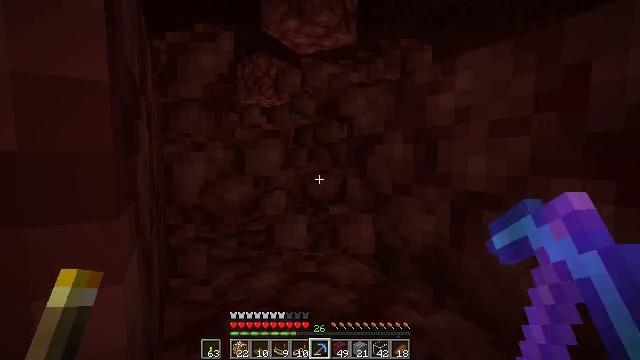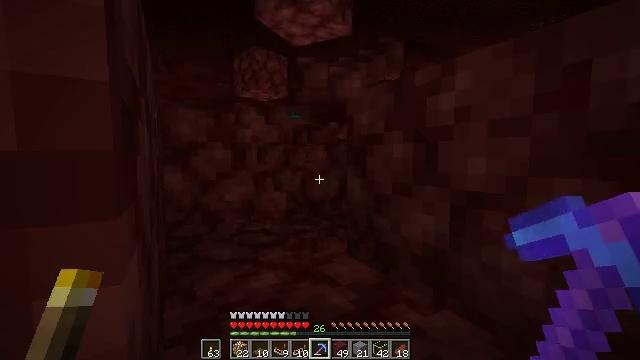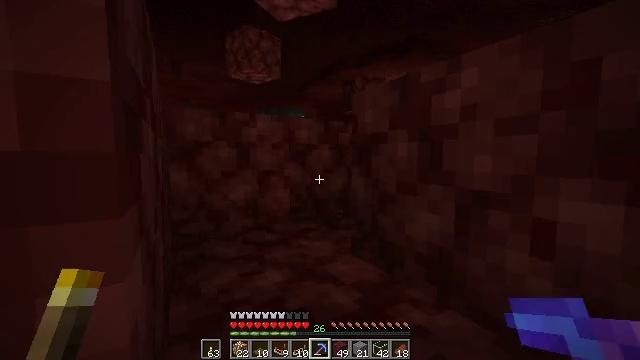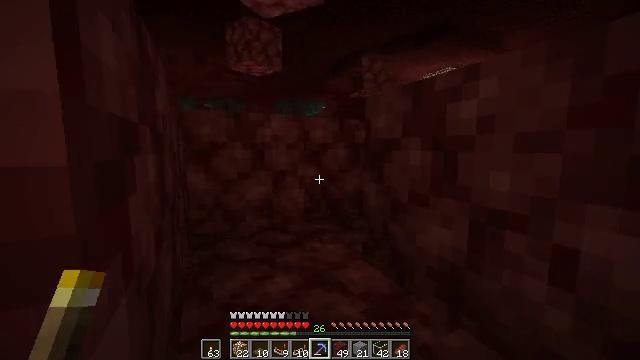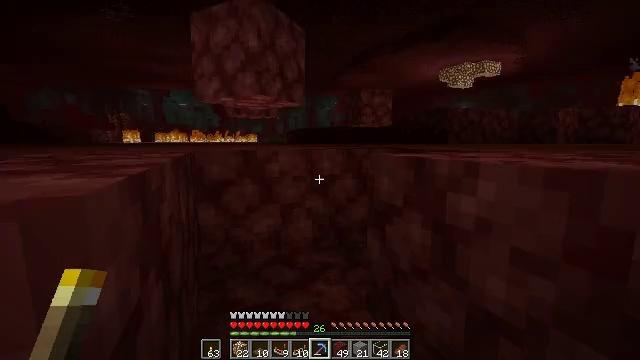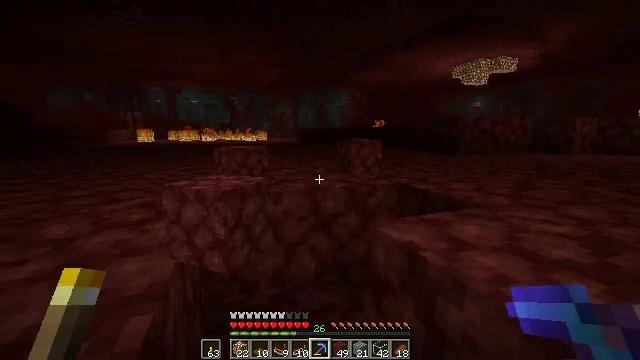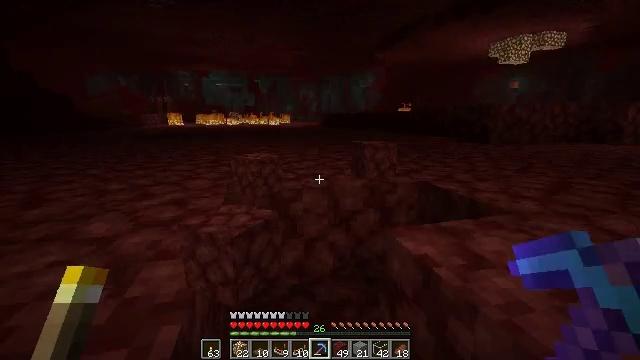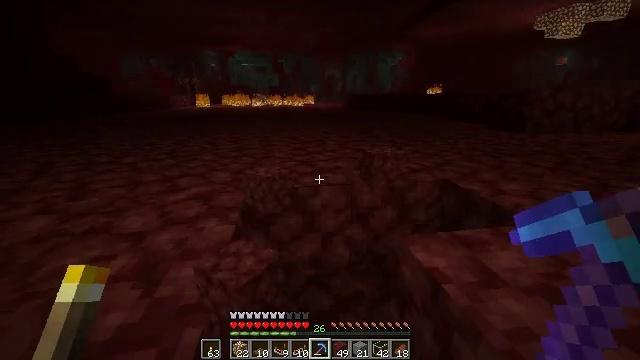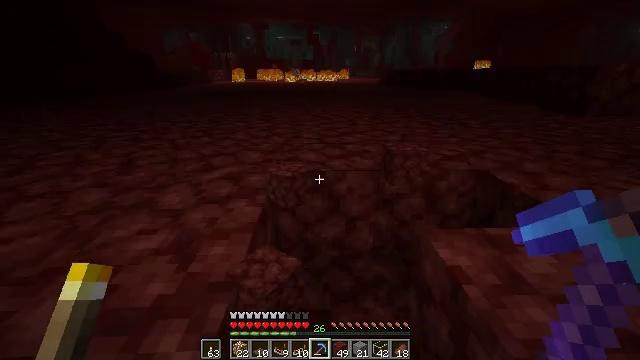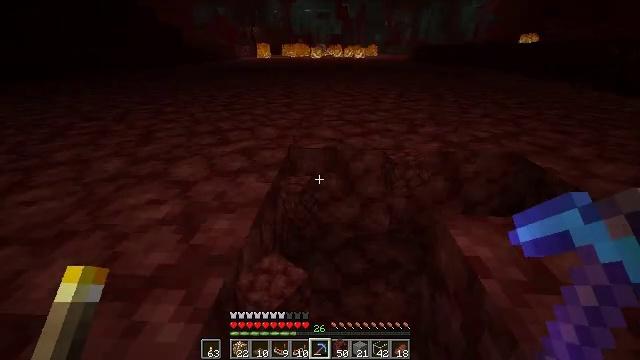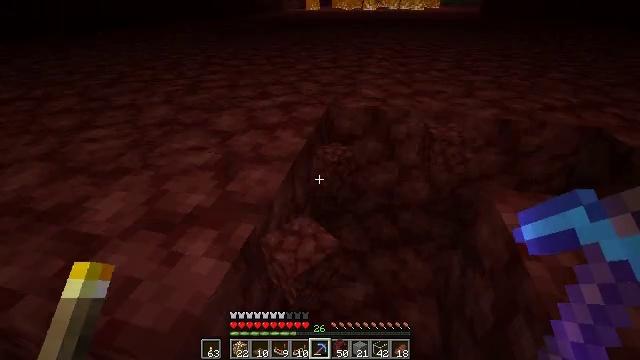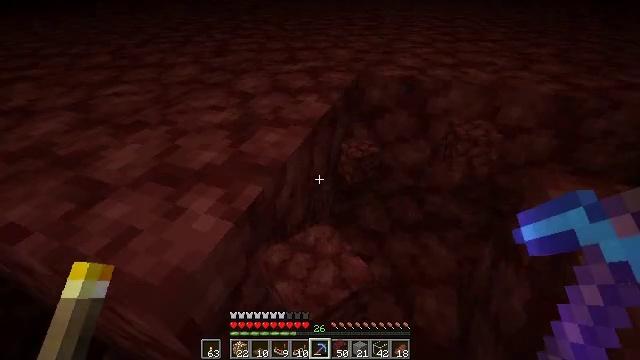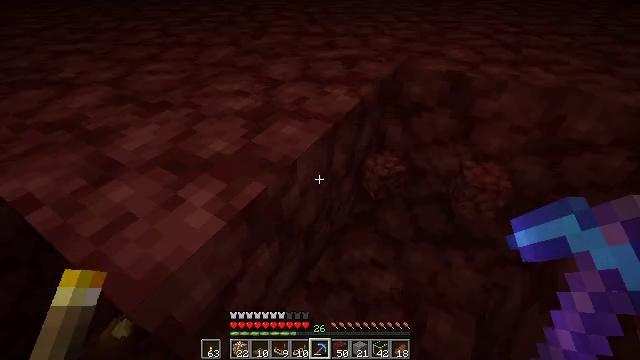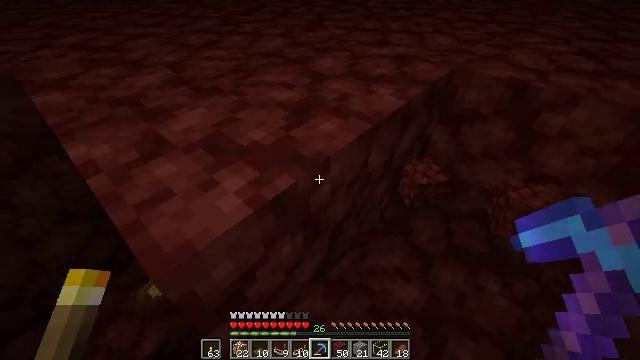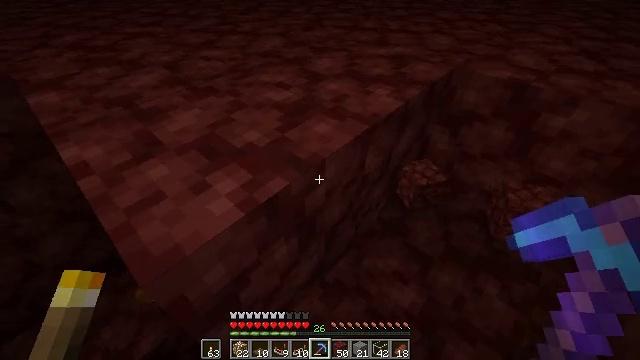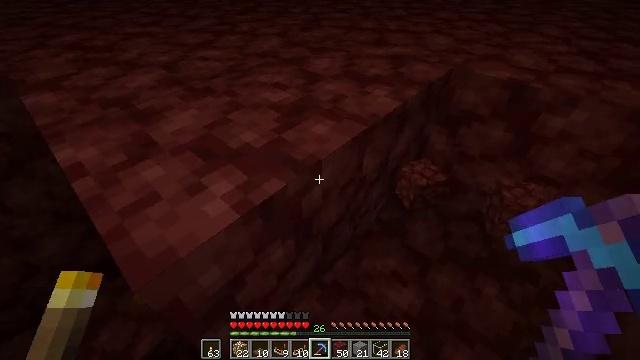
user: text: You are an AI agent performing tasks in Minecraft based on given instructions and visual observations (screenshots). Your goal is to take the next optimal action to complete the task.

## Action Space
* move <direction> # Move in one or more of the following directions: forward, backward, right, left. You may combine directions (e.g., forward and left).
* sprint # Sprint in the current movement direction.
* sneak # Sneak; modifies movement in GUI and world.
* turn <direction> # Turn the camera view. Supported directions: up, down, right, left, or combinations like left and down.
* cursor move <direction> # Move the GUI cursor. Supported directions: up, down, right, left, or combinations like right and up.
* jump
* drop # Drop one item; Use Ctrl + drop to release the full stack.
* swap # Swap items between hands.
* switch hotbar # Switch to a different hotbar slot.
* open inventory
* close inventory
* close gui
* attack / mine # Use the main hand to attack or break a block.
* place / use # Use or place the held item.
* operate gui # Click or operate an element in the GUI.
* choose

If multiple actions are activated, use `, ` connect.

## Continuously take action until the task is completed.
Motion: motion action
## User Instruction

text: Drop a black carpet.
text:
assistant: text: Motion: no_op
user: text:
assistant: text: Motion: move forward, turn left
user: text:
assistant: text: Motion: move forward, turn left and down, jump
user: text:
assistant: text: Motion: move forward, turn left and down, jump
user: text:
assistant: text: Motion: move forward, turn left and down, jump
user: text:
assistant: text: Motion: move forward, turn left and down, jump
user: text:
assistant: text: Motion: move forward, turn left and down, jump
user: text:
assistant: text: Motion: move forward, turn left and down, jump
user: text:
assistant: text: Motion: move forward, turn left and down, jump
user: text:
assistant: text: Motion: move forward, turn left and down
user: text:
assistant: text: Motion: move forward, turn left and down
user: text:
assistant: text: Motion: turn left and down
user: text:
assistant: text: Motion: turn left and down
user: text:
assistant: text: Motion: no_op
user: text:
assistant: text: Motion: no_op
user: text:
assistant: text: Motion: no_op
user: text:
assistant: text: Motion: no_op
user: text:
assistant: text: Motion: no_op
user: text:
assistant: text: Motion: turn left
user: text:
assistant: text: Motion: turn left
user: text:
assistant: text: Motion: turn left and down
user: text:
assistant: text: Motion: turn left and down
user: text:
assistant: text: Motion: turn left
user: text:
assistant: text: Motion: no_op
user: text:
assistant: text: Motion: no_op
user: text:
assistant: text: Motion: no_op
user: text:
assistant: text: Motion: move forward and move left
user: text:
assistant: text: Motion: move forward and move left
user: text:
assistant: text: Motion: move forward and move left, turn right and down
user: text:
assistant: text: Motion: move forward and move left, turn right and down